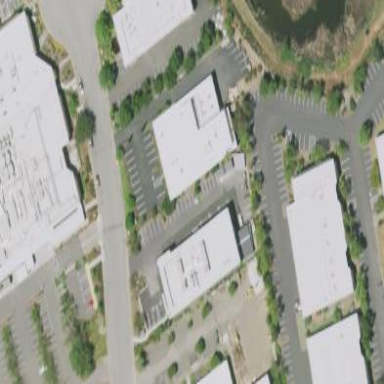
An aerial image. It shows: Retail area.